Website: apple
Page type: payment
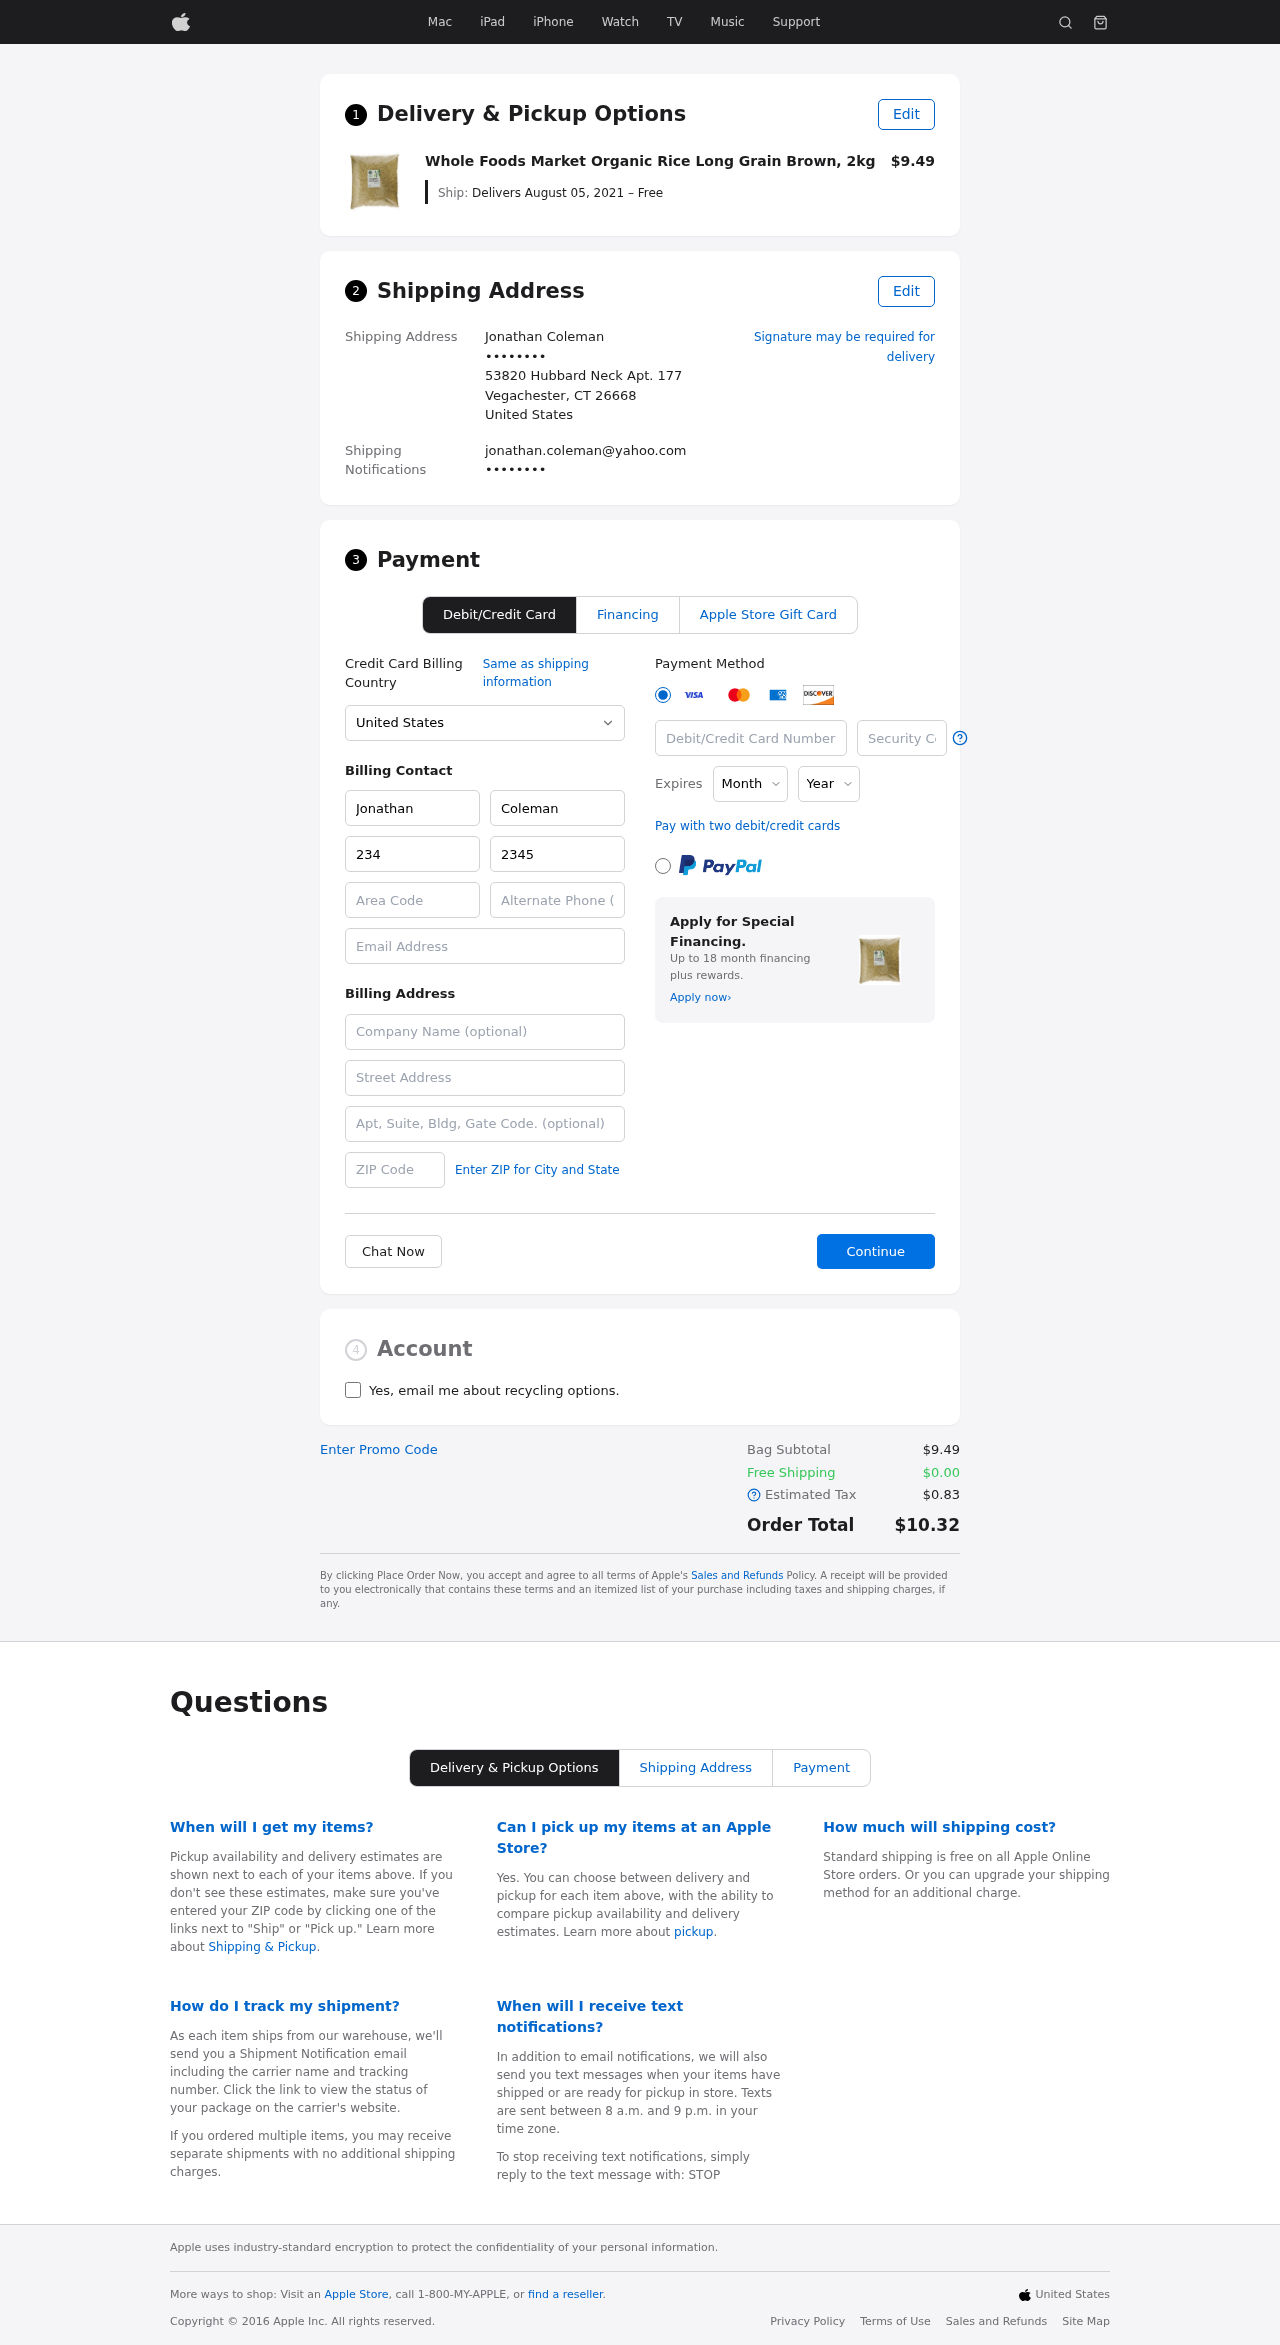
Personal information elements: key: PII_CARD_CVV
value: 4408
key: PII_CARD_EXPIRY_MONTH
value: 01
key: PII_CARD_EXPIRY_YEAR
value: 27
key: PII_CARD_NUMBER
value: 3781 6587 6383 238
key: PII_CITY_STATE_ZIP
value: Vegachester, CT 26668
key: PII_COUNTRY
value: United States
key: PII_EMAIL
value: jonathan.coleman@yahoo.com
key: PII_EMAIL2
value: jonathan.coleman@yahoo.com
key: PII_FIRSTNAME
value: Jonathan
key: PII_FULLNAME
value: Jonathan Coleman
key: PII_LASTNAME
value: Coleman
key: PII_PHONE3
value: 2345133332
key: PII_PHONE_AREA
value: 234
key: PII_POSTCODE2
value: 28738
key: PII_SECURITY_CODE
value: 728
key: PII_STREET
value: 53820 Hubbard Neck Apt. 177
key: PII_STREET2
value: Apt. 135
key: PII_PHONE
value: ••••••••
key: PII_PHONE2
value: ••••••••
Product elements: key: PRODUCT1_NAME
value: Whole Foods Market Organic Rice Long Grain Brown, 2kg
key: PRODUCT1_PRICE
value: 9.49
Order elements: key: ORDER_DELIVERY_DATE
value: Delivers August 05, 2021 – Free
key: ORDER_SUBTOTAL
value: $9.49
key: ORDER_SHIPPING_COST
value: $0.00
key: ORDER_TAX
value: $0.83
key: ORDER_TOTAL
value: $10.32